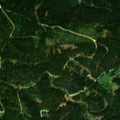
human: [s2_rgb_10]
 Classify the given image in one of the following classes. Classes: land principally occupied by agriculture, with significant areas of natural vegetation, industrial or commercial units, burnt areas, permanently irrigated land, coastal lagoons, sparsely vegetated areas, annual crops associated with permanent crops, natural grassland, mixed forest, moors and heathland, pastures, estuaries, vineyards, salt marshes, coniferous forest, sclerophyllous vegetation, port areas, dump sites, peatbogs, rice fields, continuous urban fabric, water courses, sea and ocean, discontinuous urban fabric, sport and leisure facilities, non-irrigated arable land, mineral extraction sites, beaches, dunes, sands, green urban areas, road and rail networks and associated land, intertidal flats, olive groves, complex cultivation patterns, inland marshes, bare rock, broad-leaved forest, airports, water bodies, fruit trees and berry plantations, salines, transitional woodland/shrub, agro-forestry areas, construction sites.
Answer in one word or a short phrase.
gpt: coniferous forest, mixed forest